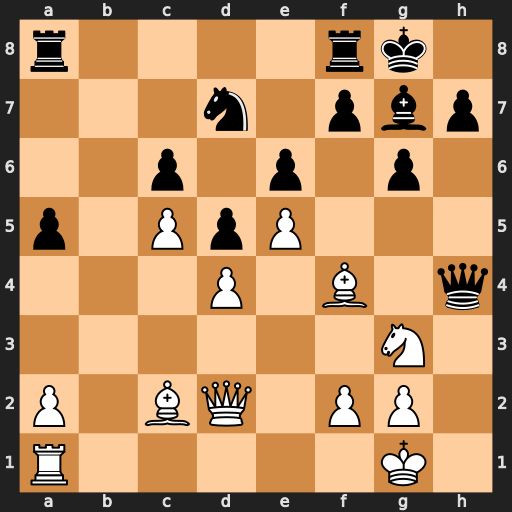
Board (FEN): r4rk1/3n1pbp/2p1p1p1/p1PpP3/3P1B1q/6N1/P1BQ1PP1/R5K1
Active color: w
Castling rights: -
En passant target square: -
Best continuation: Bg5 Qg4 Bd1 Qxd4 Qxd4